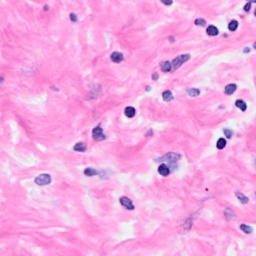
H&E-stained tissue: Breast